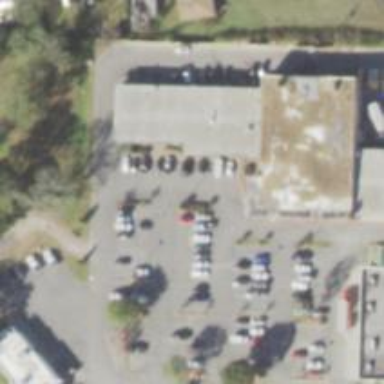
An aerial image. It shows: Parking space is available.